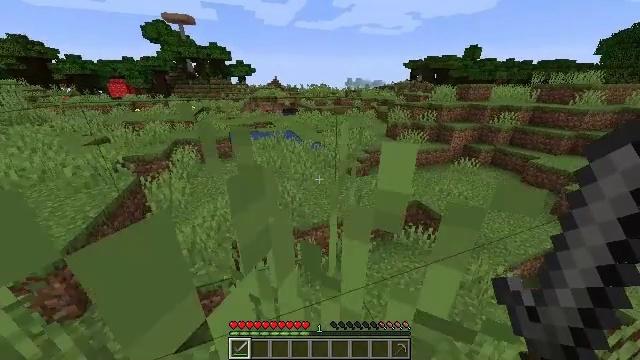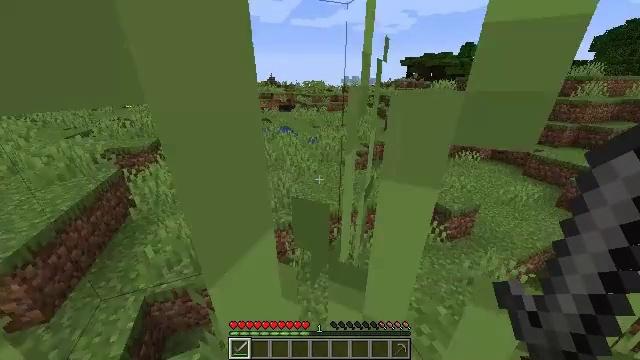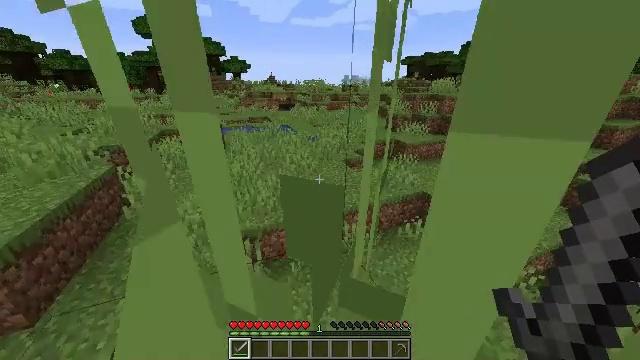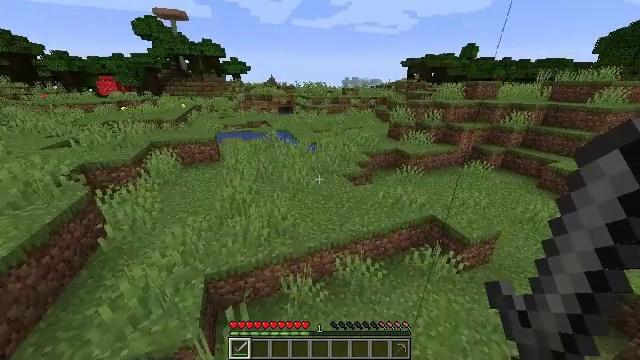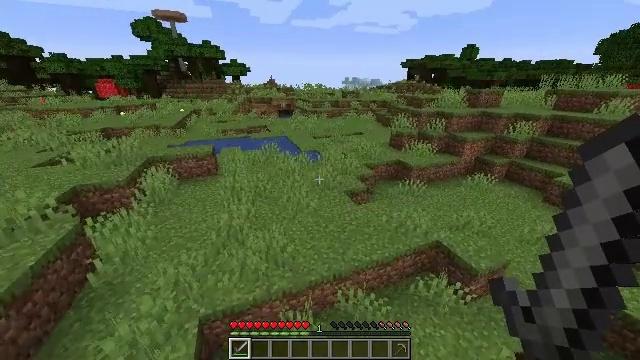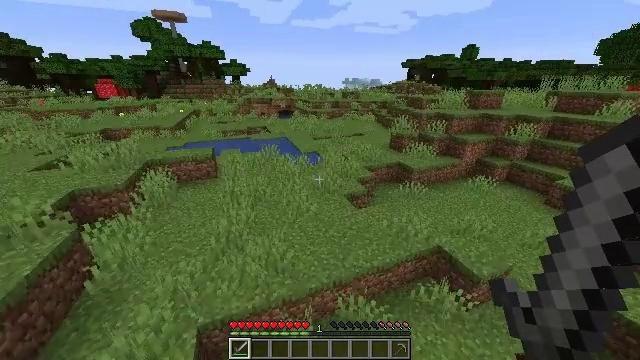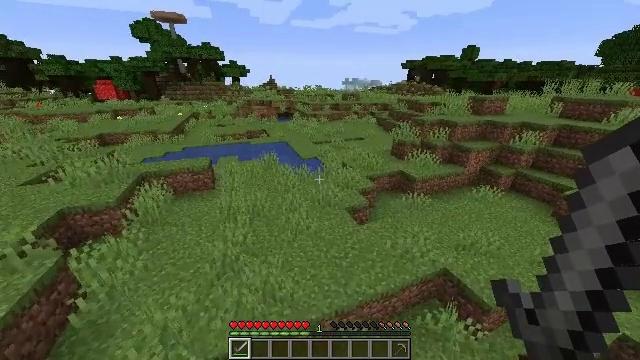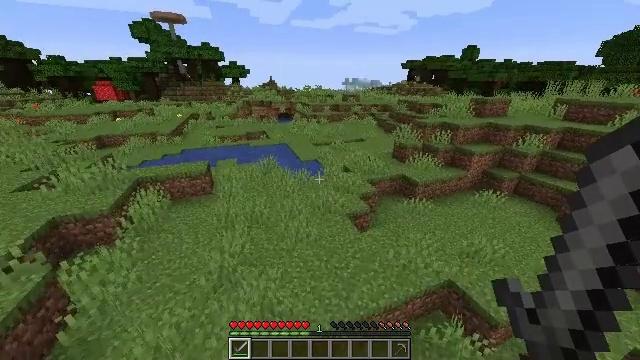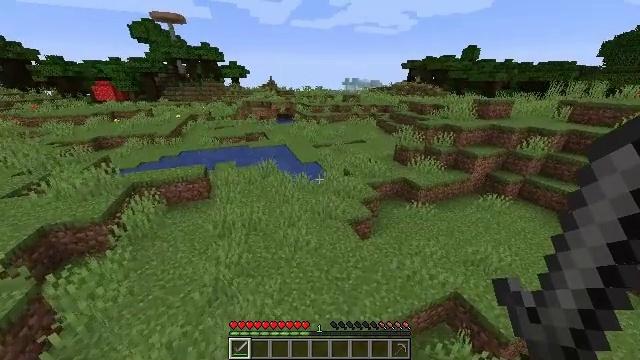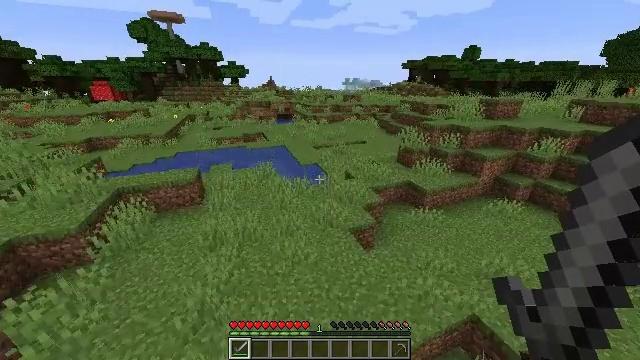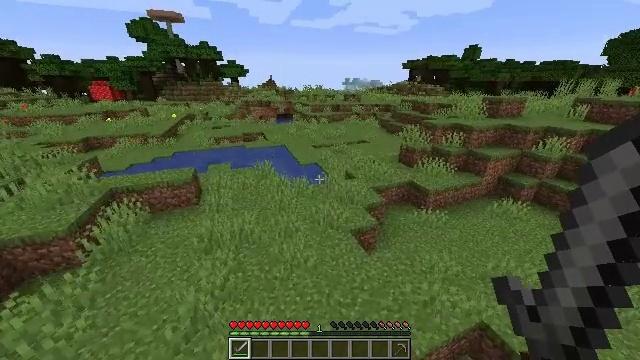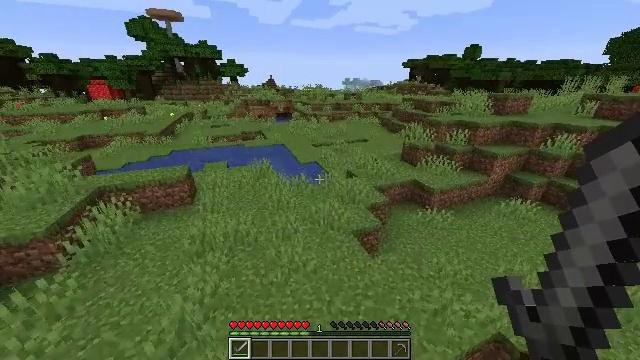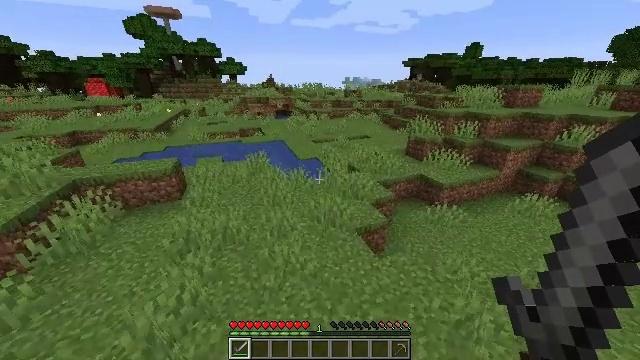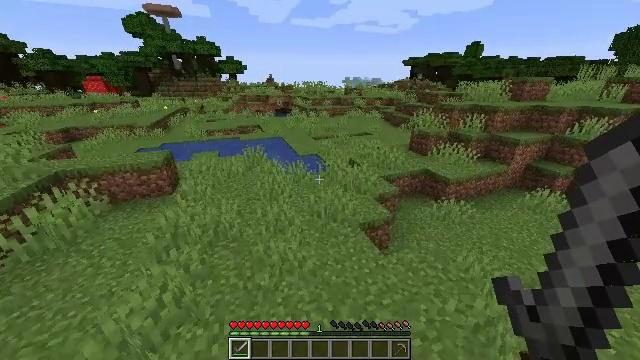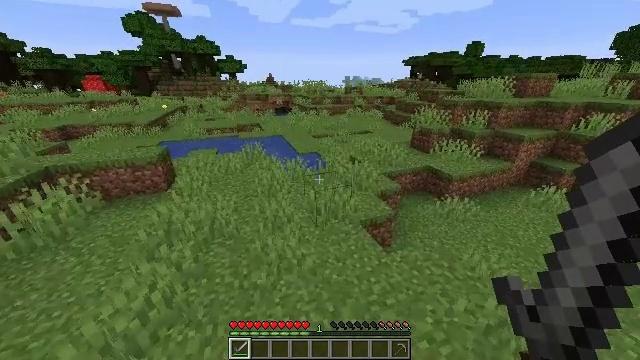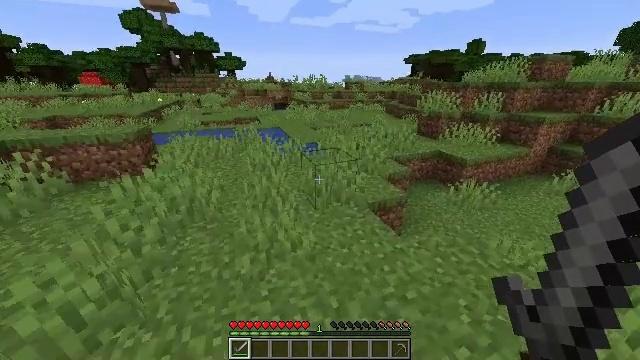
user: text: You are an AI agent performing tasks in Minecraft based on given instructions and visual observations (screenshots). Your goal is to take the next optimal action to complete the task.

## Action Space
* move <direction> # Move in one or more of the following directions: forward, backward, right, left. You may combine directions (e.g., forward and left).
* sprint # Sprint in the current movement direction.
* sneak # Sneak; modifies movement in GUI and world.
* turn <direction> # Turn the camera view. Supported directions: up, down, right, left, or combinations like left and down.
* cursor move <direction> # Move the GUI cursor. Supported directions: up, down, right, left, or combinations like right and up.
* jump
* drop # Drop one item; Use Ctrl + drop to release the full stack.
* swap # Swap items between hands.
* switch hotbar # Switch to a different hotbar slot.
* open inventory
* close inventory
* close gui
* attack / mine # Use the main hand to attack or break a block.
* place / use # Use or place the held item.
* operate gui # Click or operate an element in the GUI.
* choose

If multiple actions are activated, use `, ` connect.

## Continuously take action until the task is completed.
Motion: motion action
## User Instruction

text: Smelt a cooked cod.
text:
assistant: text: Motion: move forward
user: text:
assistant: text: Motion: move forward
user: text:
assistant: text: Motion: move forward, jump
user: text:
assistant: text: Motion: move forward, jump
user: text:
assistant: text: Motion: move forward, jump
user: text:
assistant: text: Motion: move forward, jump
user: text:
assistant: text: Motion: move forward, jump
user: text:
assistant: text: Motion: move forward, jump
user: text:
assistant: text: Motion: move forward, jump
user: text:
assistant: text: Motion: move forward, jump
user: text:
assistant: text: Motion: move forward, jump
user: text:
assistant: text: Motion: move forward, jump
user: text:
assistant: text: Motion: move forward, jump
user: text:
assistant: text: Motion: move forward, jump
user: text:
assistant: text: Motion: move forward, jump
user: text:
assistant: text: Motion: move forward, turn right, jump
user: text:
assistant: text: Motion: move forward, turn right and up, jump
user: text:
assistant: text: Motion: move forward, turn right and up
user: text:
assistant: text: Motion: move forward, turn right and up
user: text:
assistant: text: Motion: move forward, turn right
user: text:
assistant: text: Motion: move forward
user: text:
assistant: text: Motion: move forward
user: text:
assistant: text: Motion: move forward
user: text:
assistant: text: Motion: move forward
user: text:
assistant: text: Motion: move forward
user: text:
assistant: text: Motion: move forward
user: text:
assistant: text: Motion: move forward
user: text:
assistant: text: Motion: move forward
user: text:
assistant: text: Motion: move forward
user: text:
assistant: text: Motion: move forward